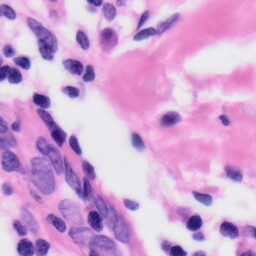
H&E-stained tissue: Skin